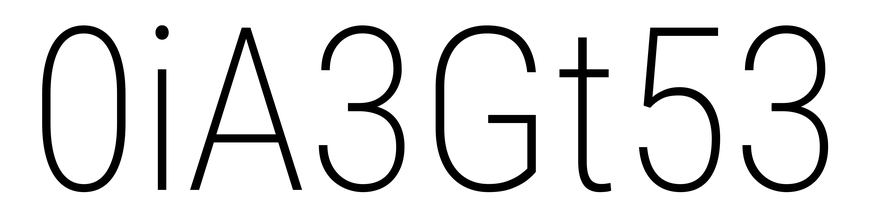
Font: Roboto_Condensed_ExtraLight